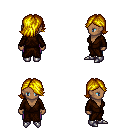
a pixel art fantasy rpg character, female body template, human, dark skin, brown robe, magenta pants, blonde swoop hairstyle, metal boots, four views (front, back, left, right), 2x2 character sprite sheet, small pixel art, hard edges, no anti-aliasing